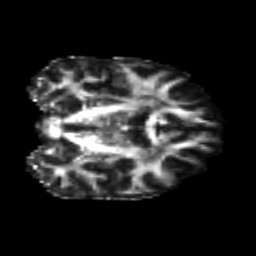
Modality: FA
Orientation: coronal
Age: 25
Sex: female
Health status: healthy
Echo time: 0.074 s